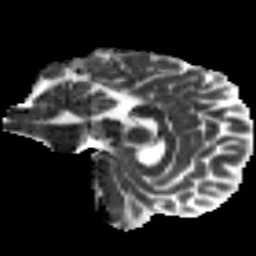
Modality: MD
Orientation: sagittal
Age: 23
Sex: male
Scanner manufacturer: siemens
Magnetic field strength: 3 T
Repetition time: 8.8 s
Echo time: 0.085 s